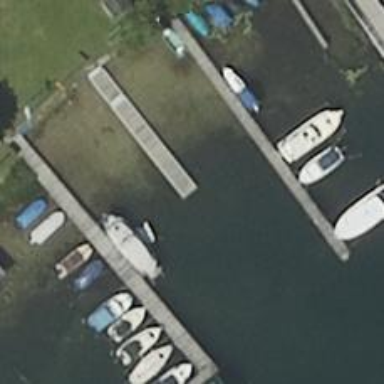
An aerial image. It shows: Man-made pier.